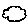
Label: cloud